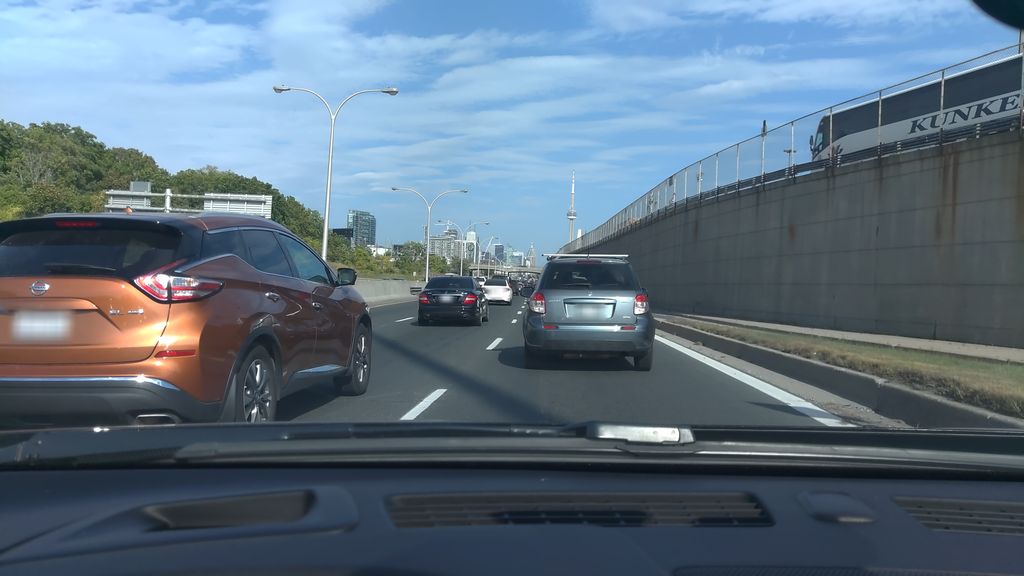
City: toronto